RGB frame:
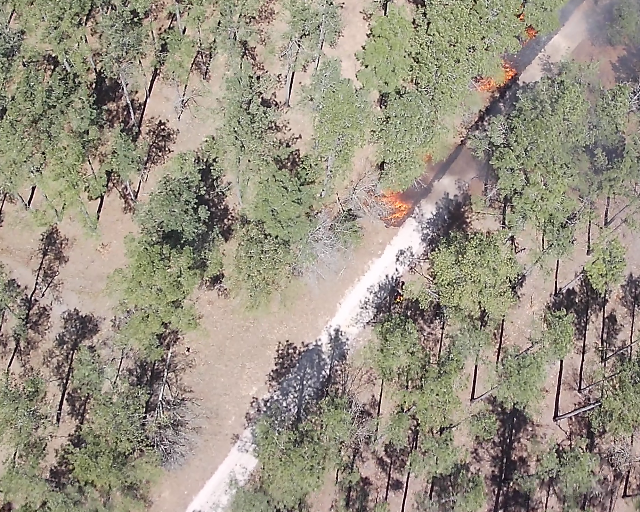
Thermal frame:
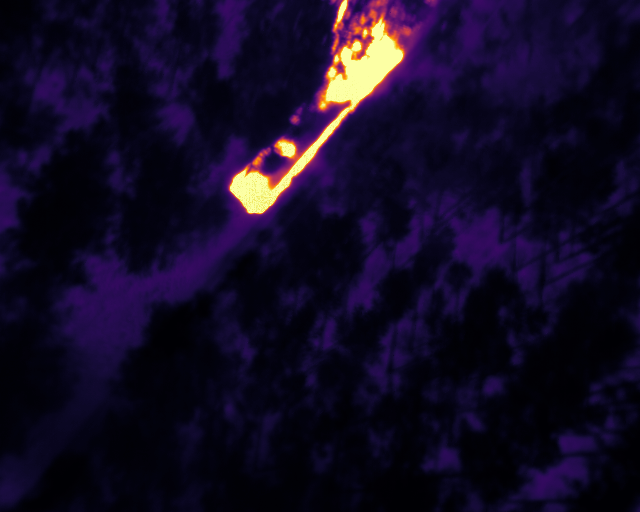
Captured: 2026-02-27 02:42:33
Pixels at or above 80 °C: 10298 (fraction of frame: 0.03143)